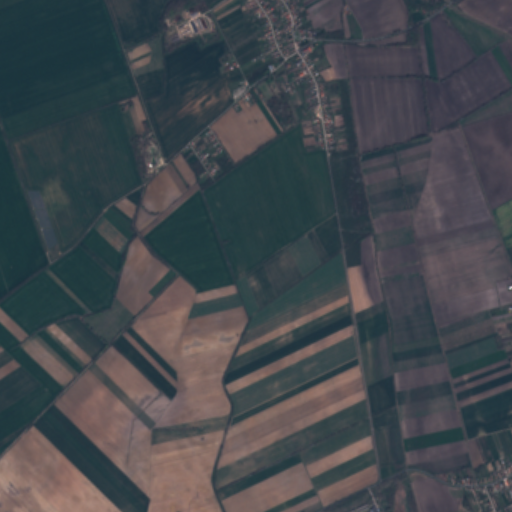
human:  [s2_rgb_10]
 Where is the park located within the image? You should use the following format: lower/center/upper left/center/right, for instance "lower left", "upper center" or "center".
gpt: The park is located in the upper center of the image.
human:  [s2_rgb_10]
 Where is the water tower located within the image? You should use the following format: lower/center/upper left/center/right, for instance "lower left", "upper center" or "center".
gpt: The water tower is located in the upper center of the image.
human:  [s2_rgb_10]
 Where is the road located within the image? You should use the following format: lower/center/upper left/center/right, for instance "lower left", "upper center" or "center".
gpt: There is no road in the image.